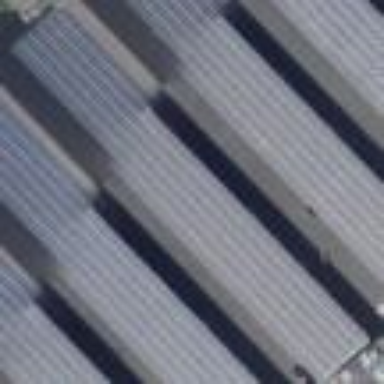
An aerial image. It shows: Solar photovoltaic panel generator on the roof of building.